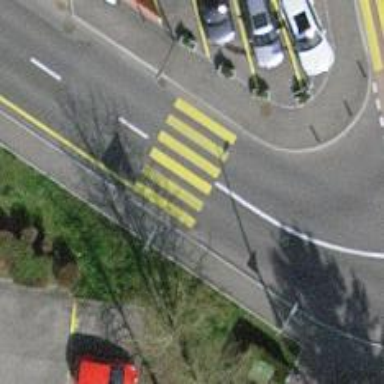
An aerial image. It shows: Uncontrolled road crossing.